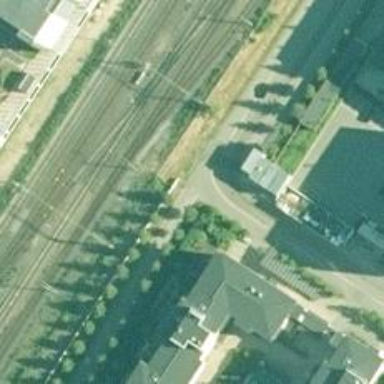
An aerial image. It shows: Asphalt cycle track.